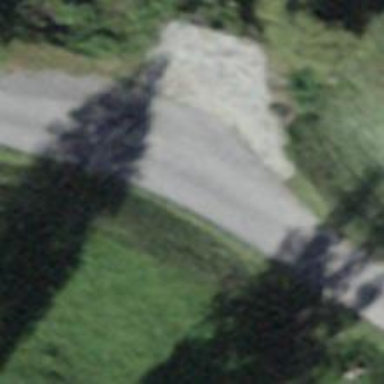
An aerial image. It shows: Passing place on the road.